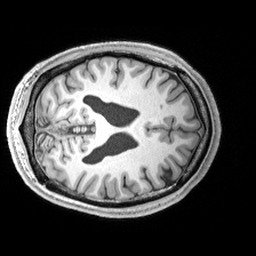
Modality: T1w
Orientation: axial
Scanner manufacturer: siemens
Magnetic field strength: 3 T
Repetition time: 2.53 s
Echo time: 0.00299 s